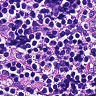
Metastatic tissue present: no